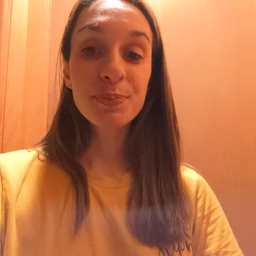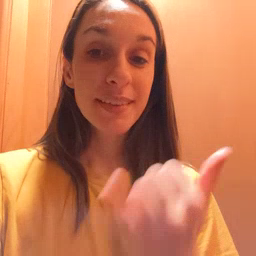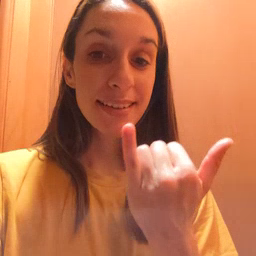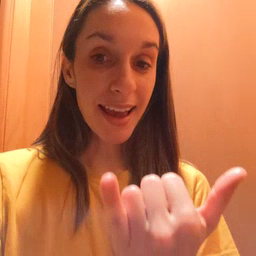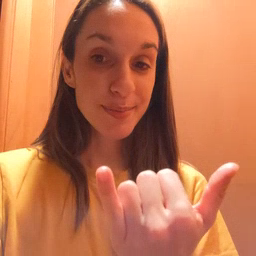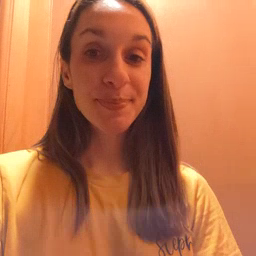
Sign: now